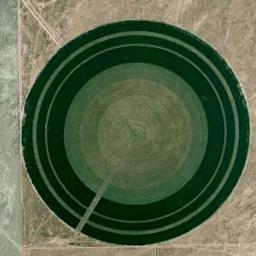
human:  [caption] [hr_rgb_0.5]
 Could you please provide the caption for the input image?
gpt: There is a deep green circle farmland .

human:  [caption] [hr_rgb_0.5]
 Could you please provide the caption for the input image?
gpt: A green circular farmland is on the wasteland .

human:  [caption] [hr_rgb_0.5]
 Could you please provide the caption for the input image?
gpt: There is no circular farmland in the upper left corner .

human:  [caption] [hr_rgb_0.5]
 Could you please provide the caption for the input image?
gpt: A circular green field .

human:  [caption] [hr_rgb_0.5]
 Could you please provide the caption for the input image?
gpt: It is a green ring-form circular farmland .